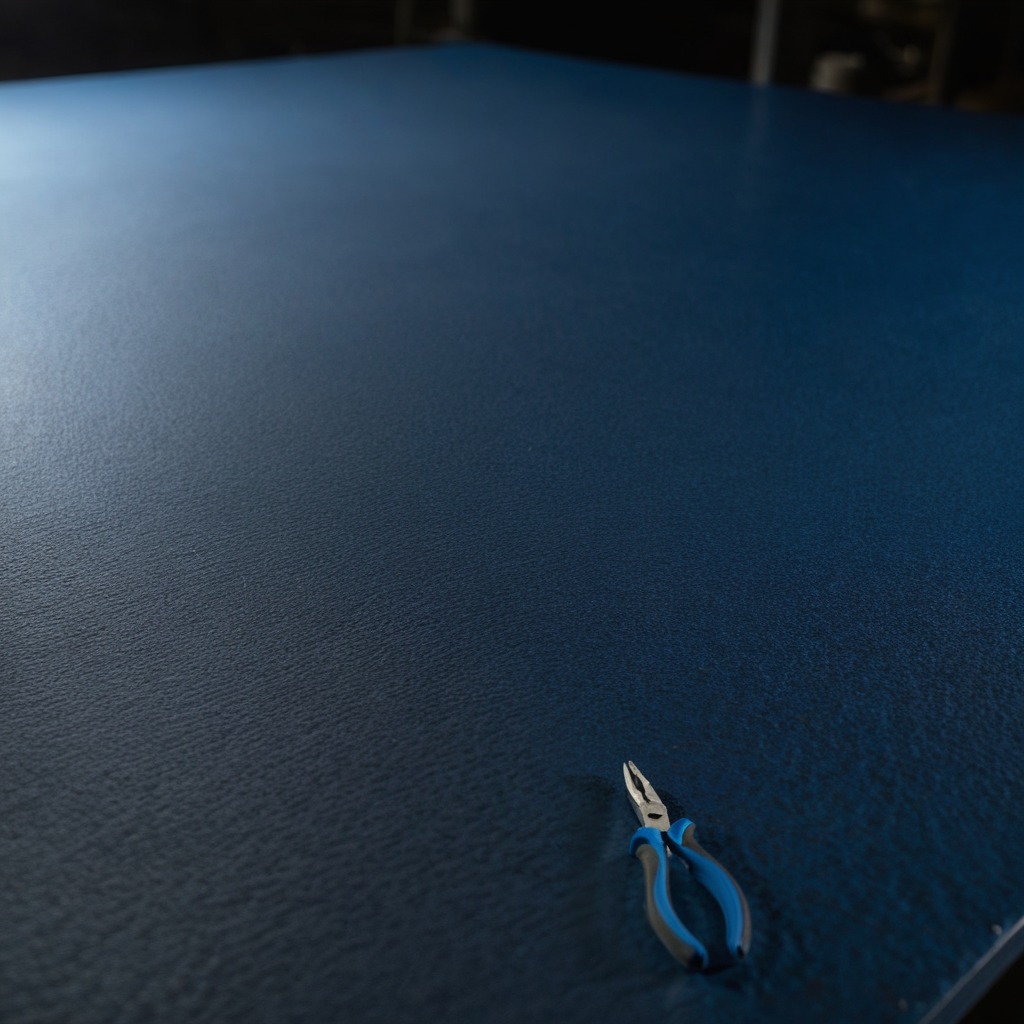
A plier is lying on the granite tabletop inside a workshop at night.